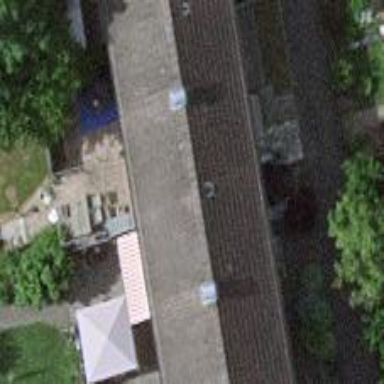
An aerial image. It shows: Gabled-roof apartments building with grey roof.